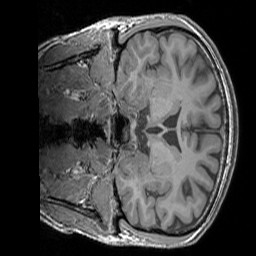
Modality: T1w
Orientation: coronal
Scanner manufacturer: siemens
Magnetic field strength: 3 T
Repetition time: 1.83 s
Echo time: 0.00303 s